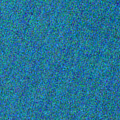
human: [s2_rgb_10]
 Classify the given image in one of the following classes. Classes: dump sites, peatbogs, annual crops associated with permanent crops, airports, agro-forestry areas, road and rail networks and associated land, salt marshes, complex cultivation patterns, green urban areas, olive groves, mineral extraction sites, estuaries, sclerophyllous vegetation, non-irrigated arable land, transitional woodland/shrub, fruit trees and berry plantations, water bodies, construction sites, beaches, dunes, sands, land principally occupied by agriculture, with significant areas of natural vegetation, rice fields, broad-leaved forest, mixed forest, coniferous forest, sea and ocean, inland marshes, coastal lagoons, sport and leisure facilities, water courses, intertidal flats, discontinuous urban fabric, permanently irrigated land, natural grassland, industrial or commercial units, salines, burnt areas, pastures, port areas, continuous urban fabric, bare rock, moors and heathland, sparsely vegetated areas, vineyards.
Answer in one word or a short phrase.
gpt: sea and ocean